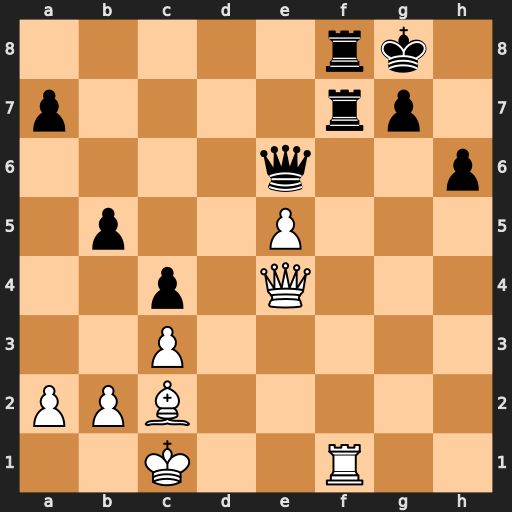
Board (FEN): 5rk1/p4rp1/4q2p/1p2P3/2p1Q3/2P5/PPB5/2K2R2
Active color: w
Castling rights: -
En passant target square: -
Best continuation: Qh7#